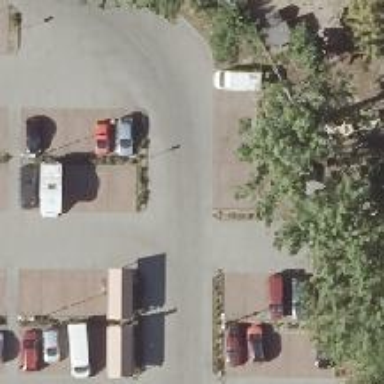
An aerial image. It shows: Parking aisle designated as service road.